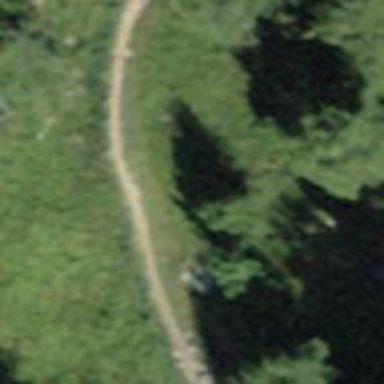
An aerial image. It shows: Road with steps.